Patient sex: F
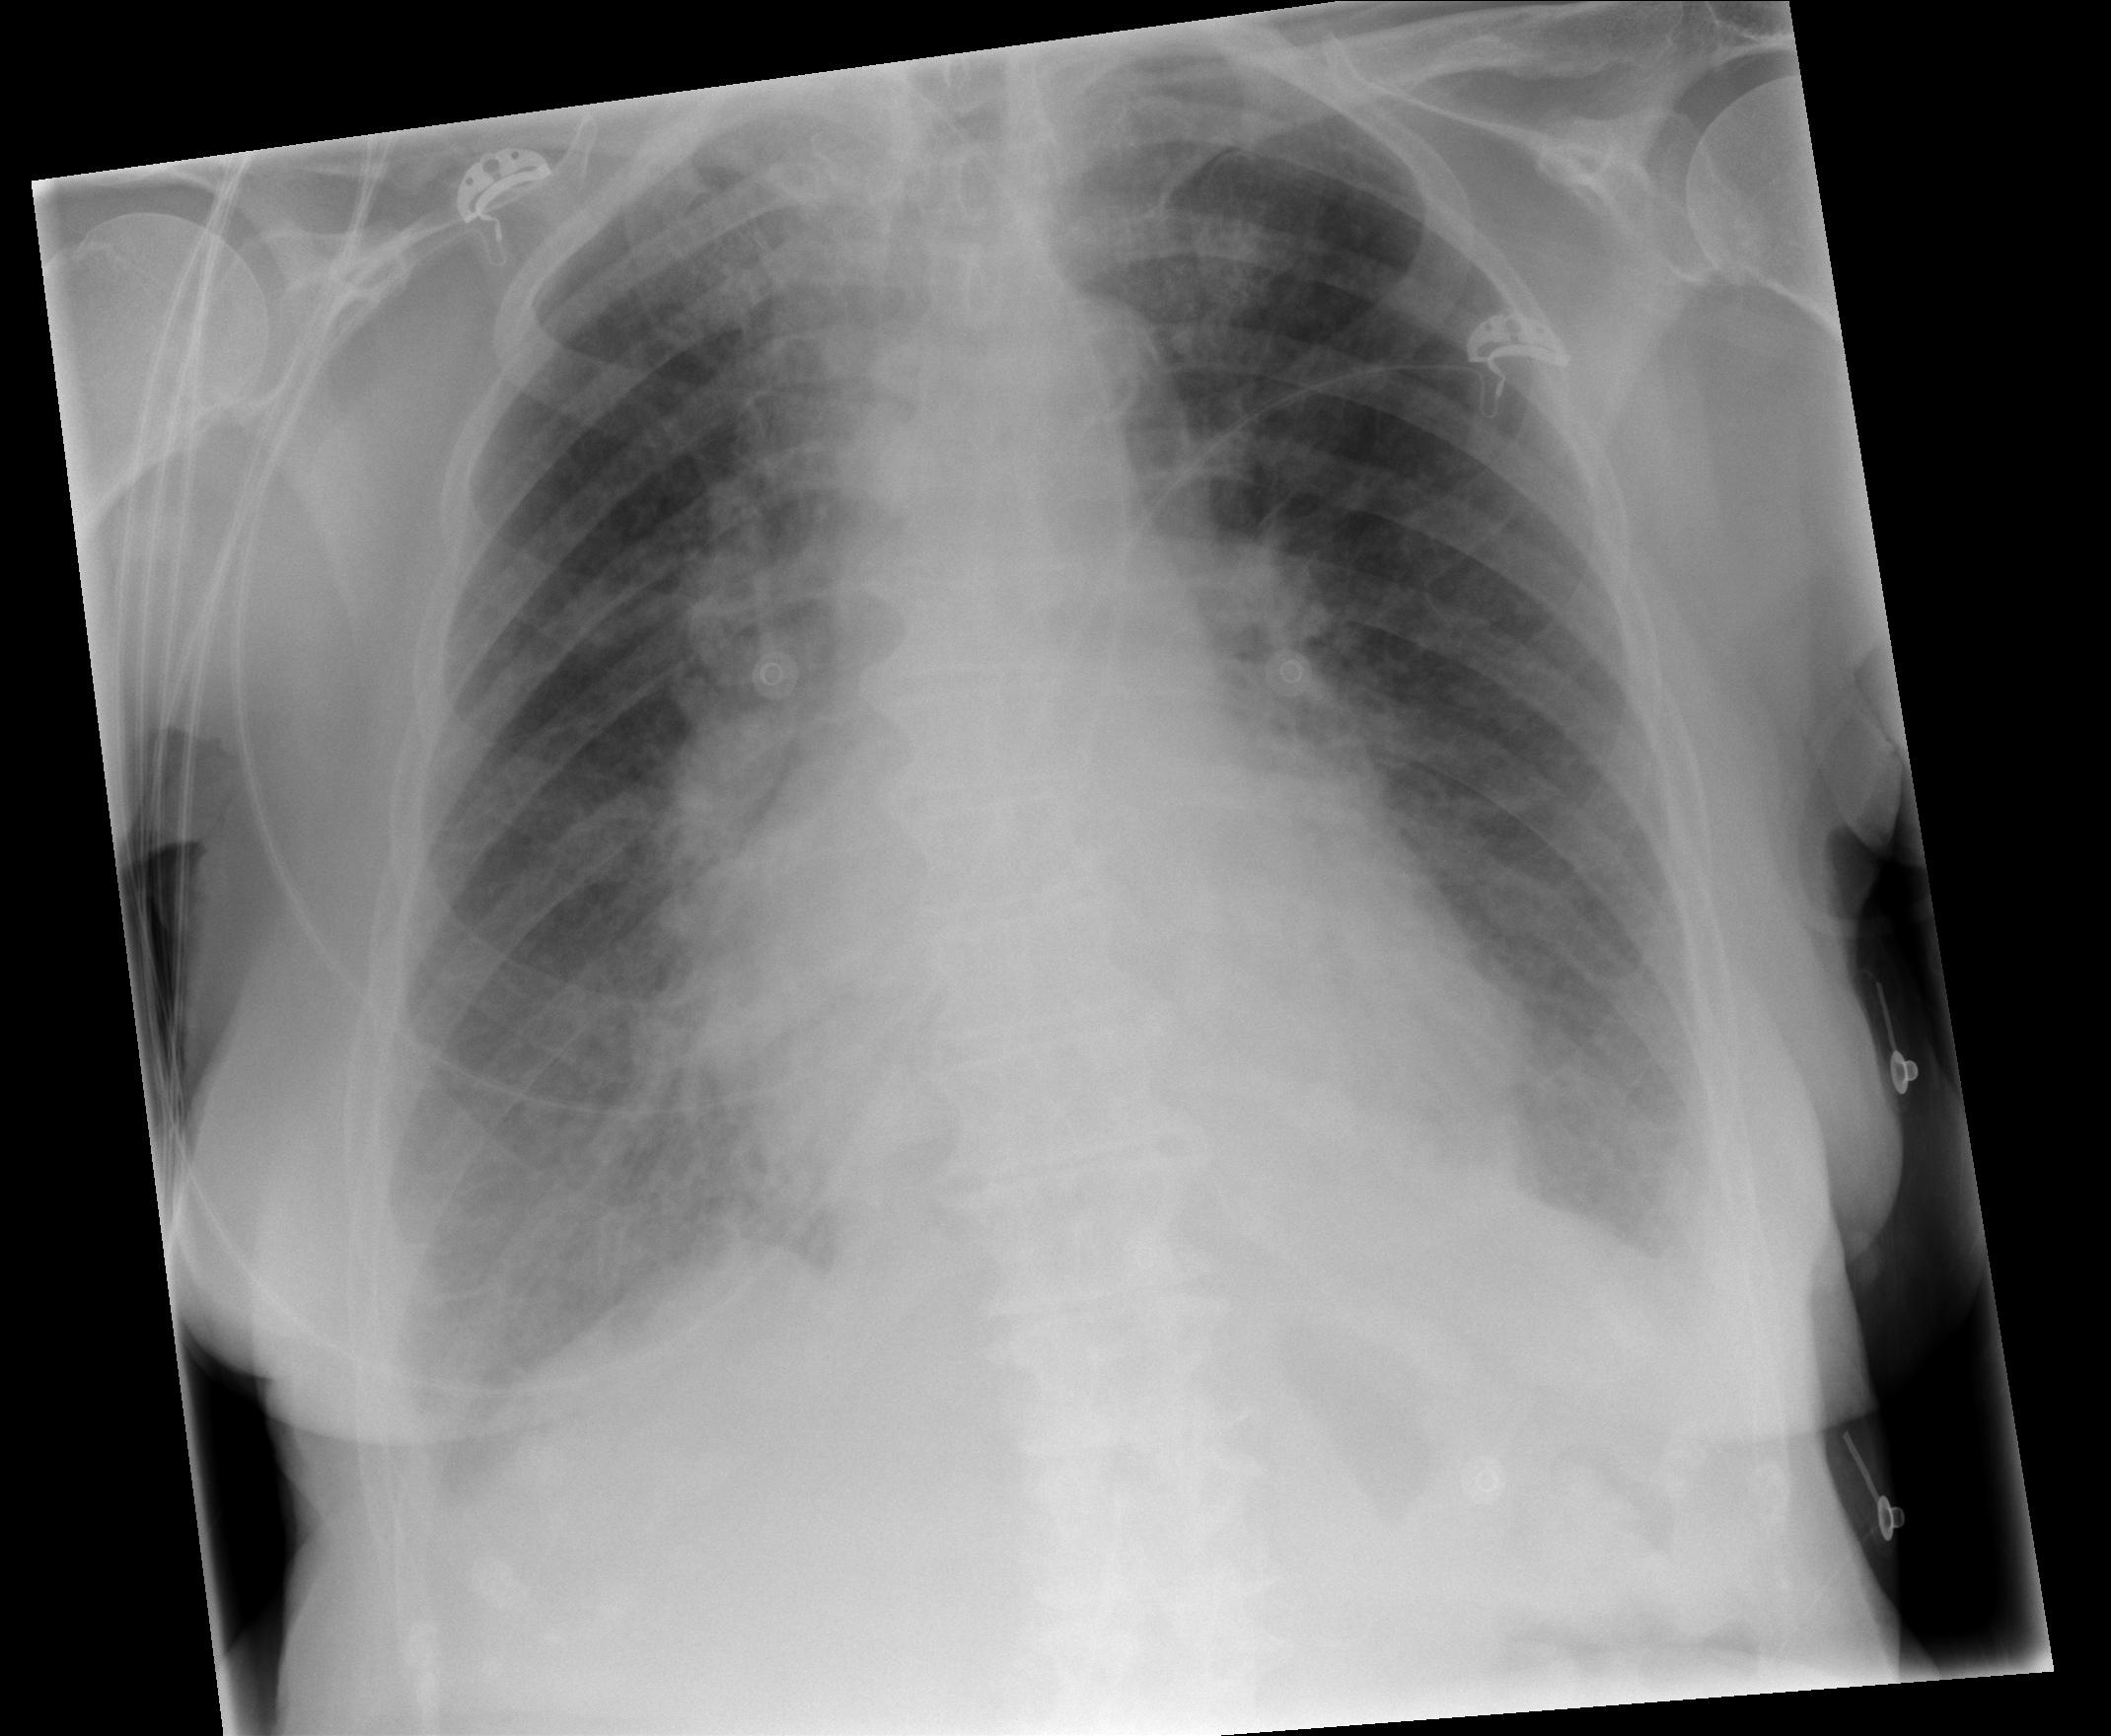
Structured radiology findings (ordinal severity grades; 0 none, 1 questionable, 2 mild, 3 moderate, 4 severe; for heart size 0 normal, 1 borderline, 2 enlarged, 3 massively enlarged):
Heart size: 2
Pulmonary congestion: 2
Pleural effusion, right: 2
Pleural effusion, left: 2
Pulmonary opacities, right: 2
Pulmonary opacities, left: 2
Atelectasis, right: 2
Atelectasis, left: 2